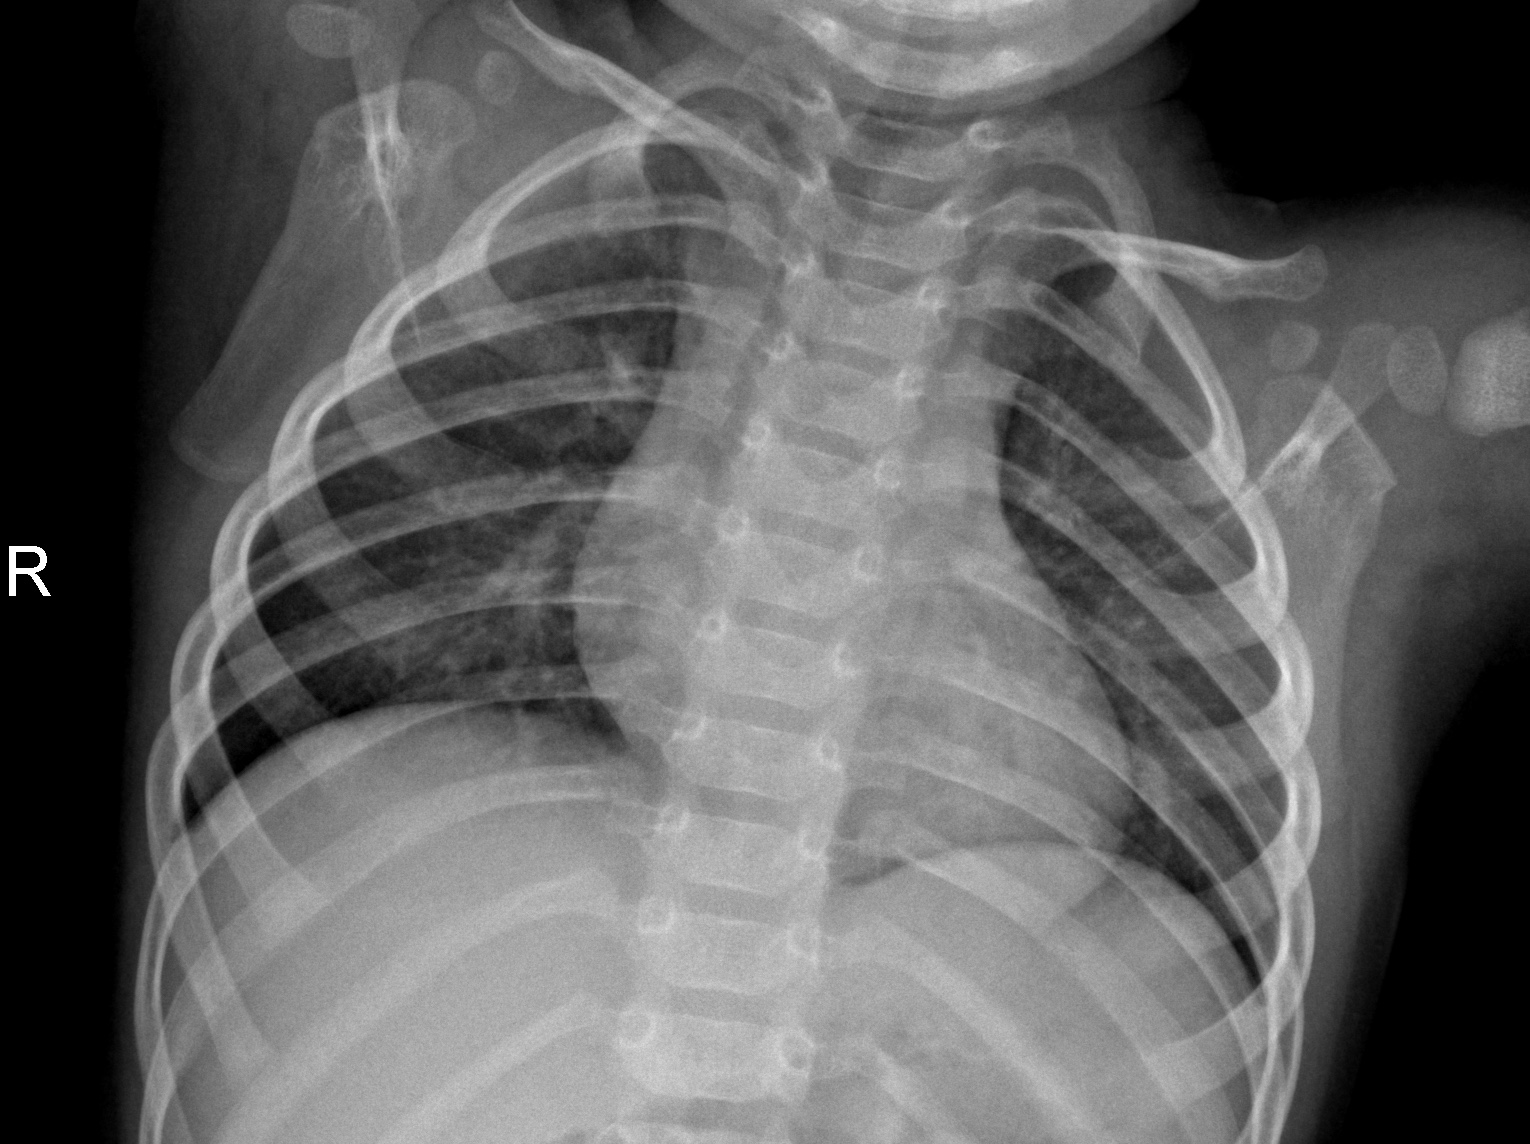
Diagnosis: NORMAL